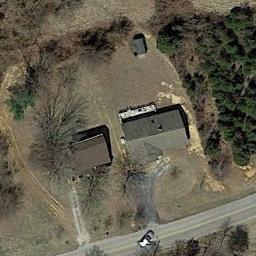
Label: sparse_residential